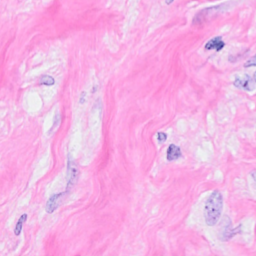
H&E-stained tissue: Breast